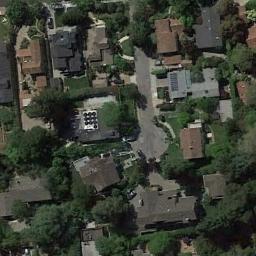
Label: residential